Question: I am working with MySQL server, Delphi and Zeoslib. Whenever I try to connect to my MySQL server running in another machine and it is shutoff on purpose, it throws an exception that it can't connect. I want to be able to suppress this exception or handle it properly. But my code doesn't seem to work.
Here is my code:
'''
try
WebSQLCon.Connect;
except
on E: Exception do begin
WebSQLCon.Disconnect;
end;
end;
'''
I can't see anything wrong with this code. So, why is it not handling the exception instead of popping up the message?
UPDATE:

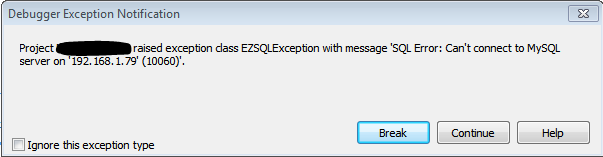
Answer: What you are seeing is the debugger breaking on the exception. The dialog you have presented in your screenshot is not displayed by the program. Rather the debugger displayed it. You can click on the button to proceed.
If you wish to disable this dialog you can do so from the debugger area of the IDE options. These settings can be found under . There you can uncheck to suppress this dialog. However, that's not generally something to be recommended. You might perhaps suppress this exception class by adding to the list of exceptions that are ignored. However, now that you know what causes this you may prefer just to press the button.
Note that as discussed in the comments, it seems very likely that your swallow all exception handler code is the wrong way to deal with the issue of 'Connect' failing.